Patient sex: M
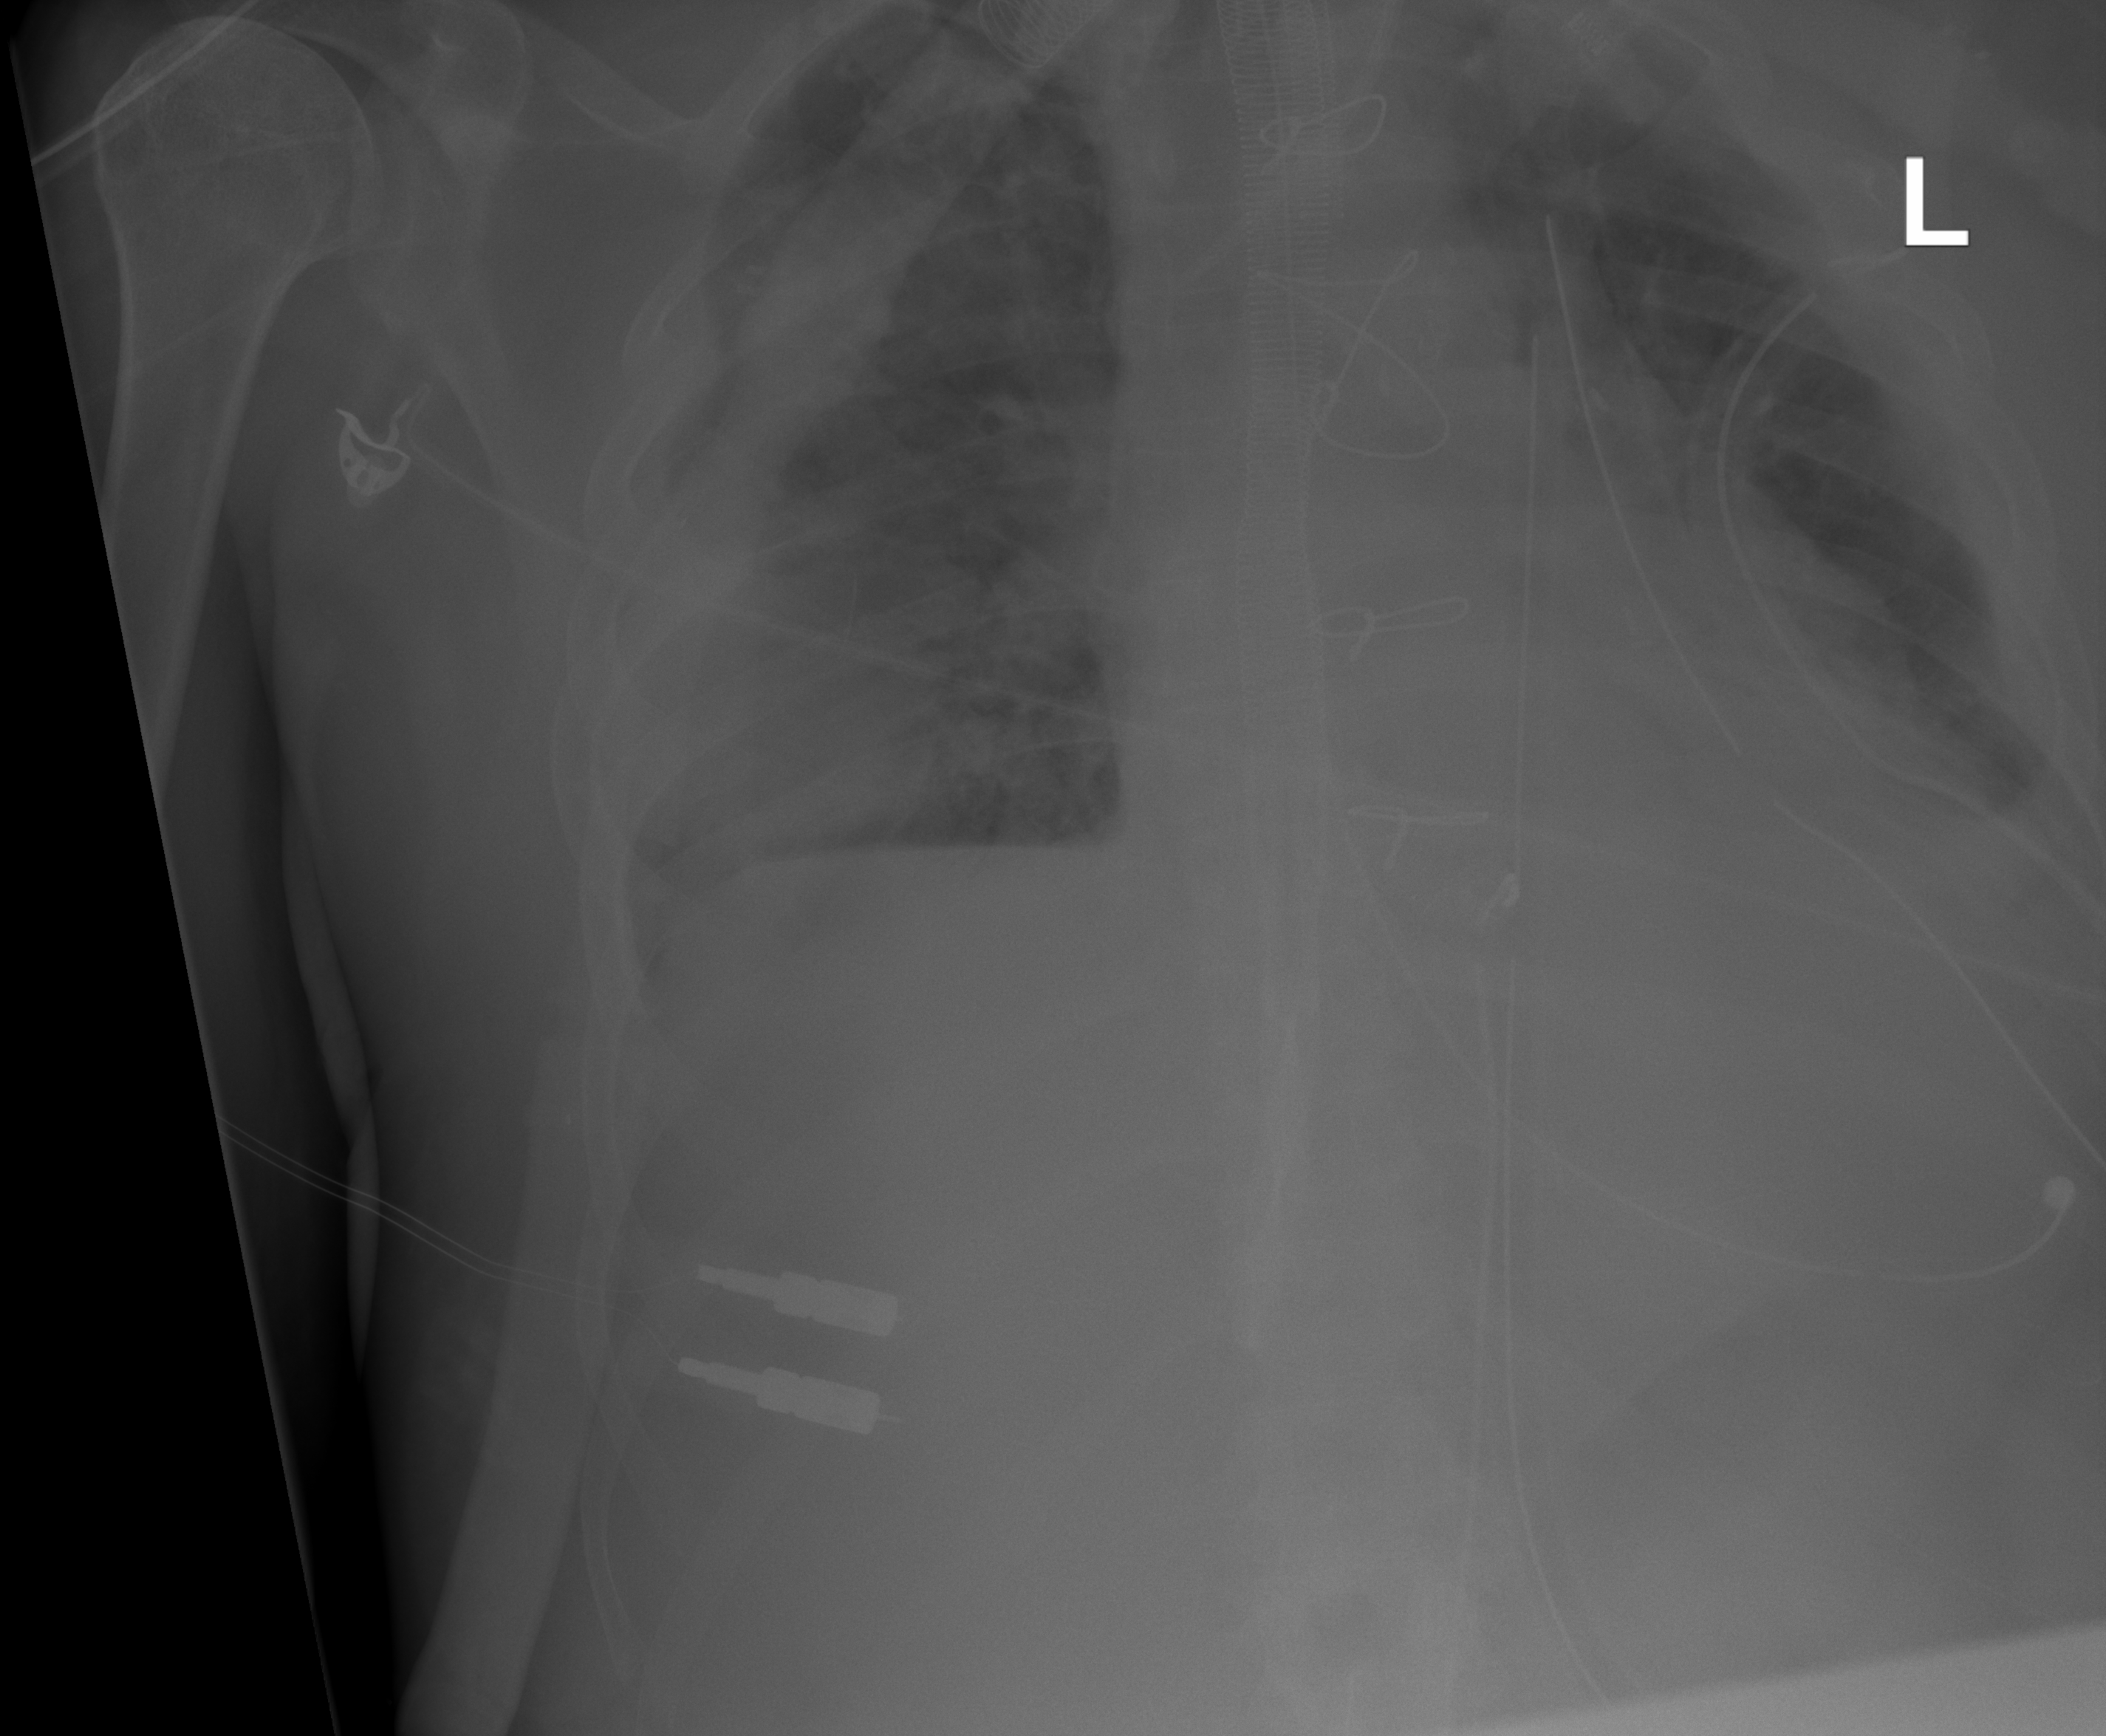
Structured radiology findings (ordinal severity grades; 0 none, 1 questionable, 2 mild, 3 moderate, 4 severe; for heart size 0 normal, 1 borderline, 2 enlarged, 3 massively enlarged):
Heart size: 0
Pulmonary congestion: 0
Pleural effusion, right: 3
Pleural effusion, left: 2
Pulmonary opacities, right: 0
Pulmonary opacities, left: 0
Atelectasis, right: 2
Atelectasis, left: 2